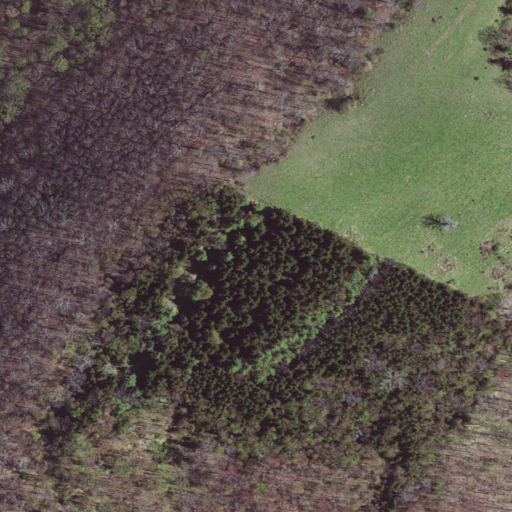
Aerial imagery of ridge(s) in Virginia named Black Ridge containing deciduous forest, mixed forest, and pasture